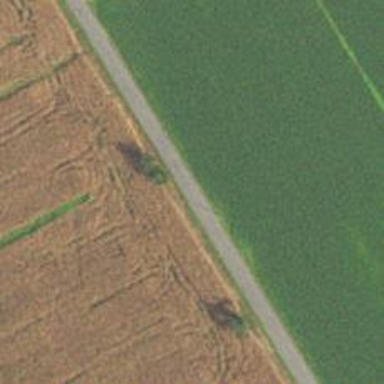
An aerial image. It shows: Tertiary road.